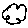
Label: cloud